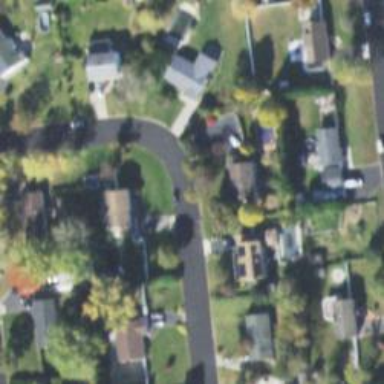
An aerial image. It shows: Residential road.